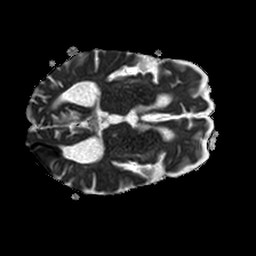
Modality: ADC
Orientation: axial
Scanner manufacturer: philips
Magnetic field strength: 1.5 T
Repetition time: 3.406 s
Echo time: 0.06922 s